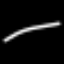
Label: line